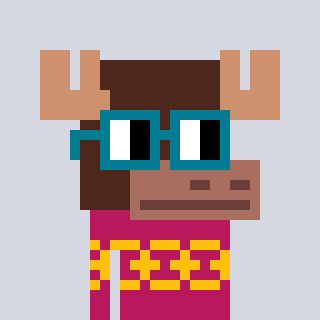
a pixel art character with square dark green glasses, a moose-shaped head and a darkpink-colored body on a cool background